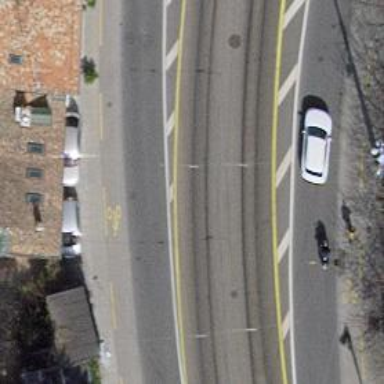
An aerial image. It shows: Secondary road with asphalt surface. There is cycle track on the right side of the road.